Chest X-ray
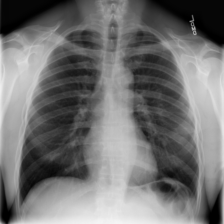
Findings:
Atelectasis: negative
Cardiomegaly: negative
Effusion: negative
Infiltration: negative
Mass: negative
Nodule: positive
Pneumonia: negative
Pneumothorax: negative
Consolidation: negative
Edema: negative
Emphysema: negative
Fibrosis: negative
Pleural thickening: negative
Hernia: negative